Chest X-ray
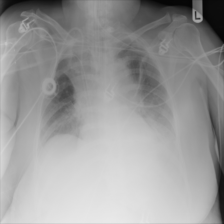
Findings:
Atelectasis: positive
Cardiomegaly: negative
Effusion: negative
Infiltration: negative
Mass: negative
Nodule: negative
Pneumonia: negative
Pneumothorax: negative
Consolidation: positive
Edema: negative
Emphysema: negative
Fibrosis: negative
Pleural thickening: negative
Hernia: negative